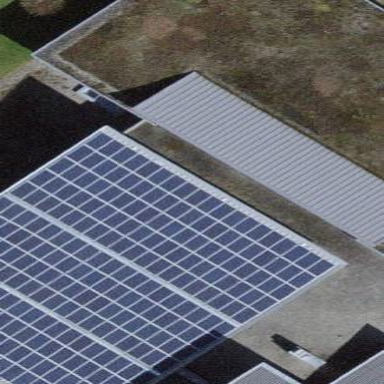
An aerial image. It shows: Solar power generator with photovoltaic panels.